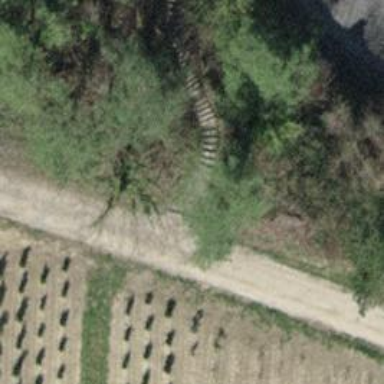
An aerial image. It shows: Set of steps on the road.